Question: I am using iText-5.5.2 in java to generate pdf files. I have one PdfDiv inside of another PdfDiv and will like to set the position on Div2 to absolute to manage the position of Div2. Position = absolute just doesn't work, when I set it to absolute, div2 just show at it's static location. But postion = relative and static works.
Image shows the result I always get, I can get the right TOP to show. Is there a bug in itext when PdfDiv Position = Absolute or I made a mistake?
'''
PdfDiv laDivPrint = new PdfDiv();
laDivPrint.setPosition(PdfDiv.PositionType.RELATIVE);
laDivPrint.setWidth(101);
laDivPrint.setHeight(100);
PdfDiv laDivText = new PdfDiv();
laDivText.setPosition(PositionType.ABSOLUTE);
laDivText.setWidth((float) 100);
laDivText.setHeight((float) 10);
laDivText.setTop((float) 20);
laDivText.setLeft((float) 0);
Chunk laChunk = new Chunk("Adam Song");
laDivText.addElement(laChunk);
laDivPrint.addElement(laDivText);
PdfDiv laDivText2 = new PdfDiv();
laDivText2.setPosition(PositionType.ABSOLUTE);
laDivText2.setWidth((float) 100);
laDivText2.setHeight((float) 10);
laDivText2.setTop((float) 50);
laDivText2.setLeft((float) 0);
Chunk laChunk2 = new Chunk("My Company");
laDivText2.addElement(laChunk2);
laDivPrint.addElement(laDivText2);
'''
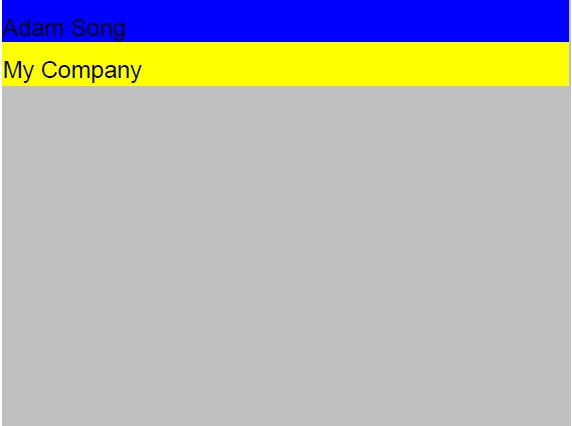
Answer: Thinking about it more and looking at your picture I would just use a normal 'PdfPTable'. If you have a web background you might have this intrinsic aversion to tables but they actually serve a purpose. If you remember back to when we used to slice things into tables on the web you'll remember that was "wrong" because things couldn't move around as easily. In a PDF, however, things aren't supposed to move around so this paradigm actually makes more sense.
I'm a .Net guy so I work in c# but I'll try to write in Java here. I can't guarantee 100% compilation but it should be pretty close.
First, create a simple factory method for your cell. You'll want to set your shared properties here and possibly add some additional parameters if you need to.
'''
private static PdfPCell CreateCell(String text, BaseColor backgroundColor) {
PdfPCell c = new PdfPCell(new Phrase(text));
c.setBackgroundColor( backgroundColor );
c.setPadding( 20 );
c.setBorder( 0 );
return c;
}
'''
When you create your 'Document', get rid of the margins:
'''
document.setMargins(0, 0, 0, 0);
'''
Then just create your table:
'''
//Create a one column table
PdfPTable t = new PdfPTable(1);
//Tell it to use 100% of the page's width
t.WidthPercentage = 100;
//Create two rows with different colors
t.addCell(CreateCell("Hello", BaseColor.BLUE));
t.addCell(CreateCell("World", BaseColor.YELLOW));
//Add table to document
document.add(t);
'''
This code should get you something like: